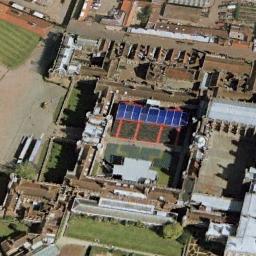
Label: palace